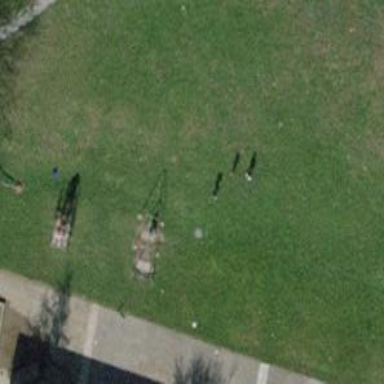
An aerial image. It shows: Playground with swings.